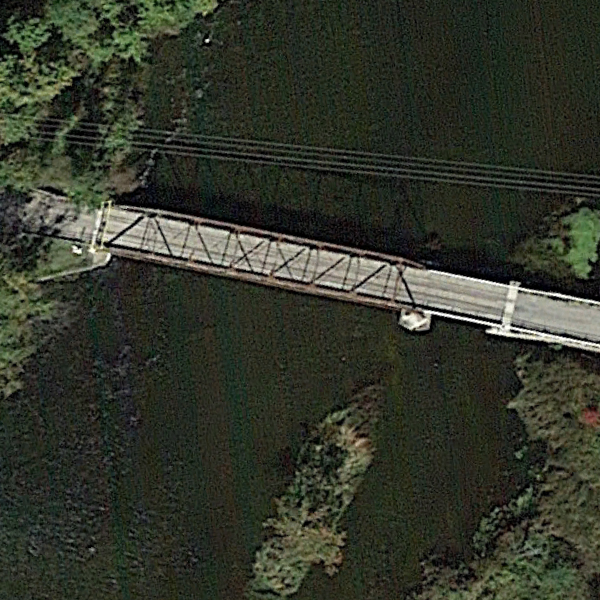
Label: Bridge